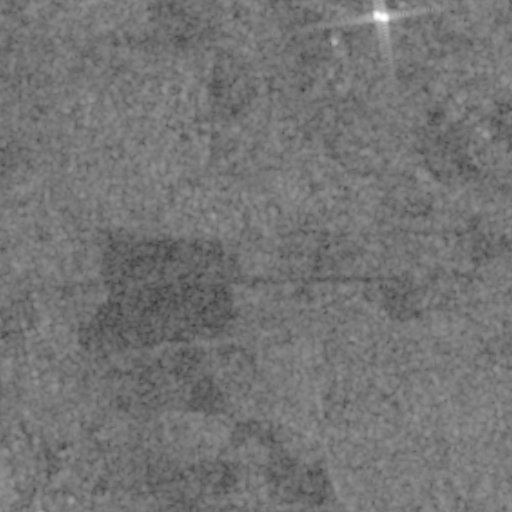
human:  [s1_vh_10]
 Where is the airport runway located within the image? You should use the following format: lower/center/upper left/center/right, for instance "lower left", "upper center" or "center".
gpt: The airport runway is located in the center right of the image.
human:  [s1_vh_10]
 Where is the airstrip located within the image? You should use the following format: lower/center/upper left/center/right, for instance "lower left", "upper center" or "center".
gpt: The airstrip is located in the center right of the image.
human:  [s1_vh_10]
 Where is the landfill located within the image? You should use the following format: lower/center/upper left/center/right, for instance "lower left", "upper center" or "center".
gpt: The landfill is located in the upper left of the image.
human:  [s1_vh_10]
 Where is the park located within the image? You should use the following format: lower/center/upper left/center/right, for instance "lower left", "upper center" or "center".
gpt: The park is located in the upper left of the image.
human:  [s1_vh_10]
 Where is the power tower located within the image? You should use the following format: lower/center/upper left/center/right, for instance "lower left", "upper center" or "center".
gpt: The power tower is located in the upper left of the image.
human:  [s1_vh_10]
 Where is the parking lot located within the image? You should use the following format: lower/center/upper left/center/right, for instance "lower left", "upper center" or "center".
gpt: There is no parking lot in the image.

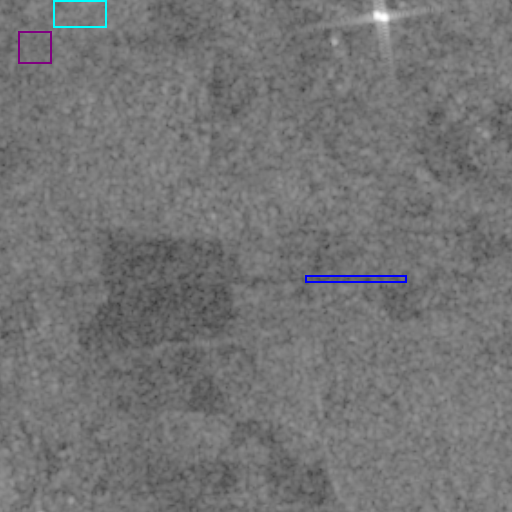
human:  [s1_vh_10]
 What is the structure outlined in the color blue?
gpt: The structure outlined in blue is an airstrip.
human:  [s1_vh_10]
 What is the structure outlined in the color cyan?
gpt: The structure outlined in cyan is a landfill.
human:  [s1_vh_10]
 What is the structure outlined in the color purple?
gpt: The structure outlined in purple is a park.
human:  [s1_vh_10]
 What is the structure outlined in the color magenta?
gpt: There is no magenta outline.